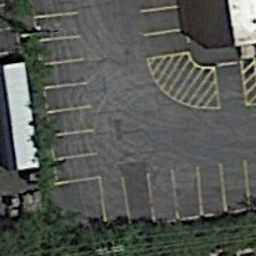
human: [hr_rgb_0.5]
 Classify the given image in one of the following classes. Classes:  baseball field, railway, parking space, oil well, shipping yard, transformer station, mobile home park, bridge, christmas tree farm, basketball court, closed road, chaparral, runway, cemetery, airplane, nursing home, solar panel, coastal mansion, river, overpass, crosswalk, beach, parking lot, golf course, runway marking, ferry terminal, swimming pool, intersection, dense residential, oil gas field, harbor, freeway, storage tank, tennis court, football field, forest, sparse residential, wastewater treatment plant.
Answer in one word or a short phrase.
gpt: parking space